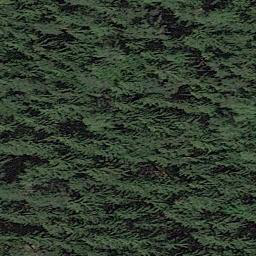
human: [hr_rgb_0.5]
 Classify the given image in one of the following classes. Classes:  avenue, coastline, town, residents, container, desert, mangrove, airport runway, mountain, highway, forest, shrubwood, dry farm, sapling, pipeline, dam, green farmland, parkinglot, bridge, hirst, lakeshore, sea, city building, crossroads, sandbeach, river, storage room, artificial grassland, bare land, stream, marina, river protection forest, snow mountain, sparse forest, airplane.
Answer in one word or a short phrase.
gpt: forest